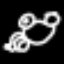
Label: frog